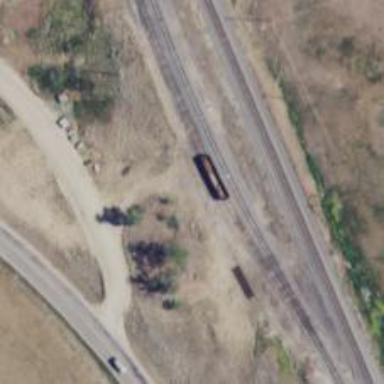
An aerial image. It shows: Railway siding with rails.